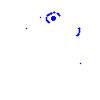
Particle: electron